Aerial crown-view tile of a tropical tree (Barro Colorado Island, Panama), acquired 20240611:
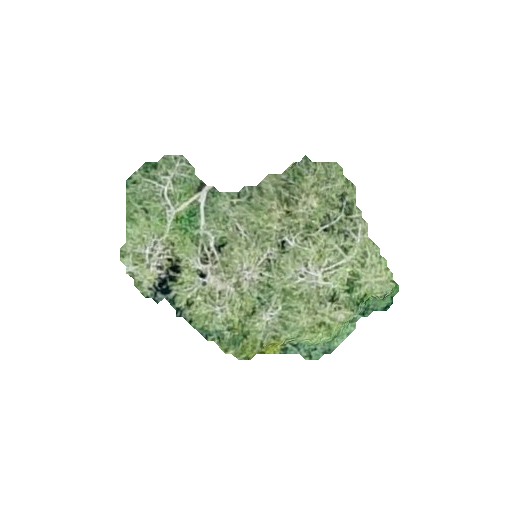
Species: Quararibea stenophylla
GBIF accepted scientific name: Quararibea stenophylla
Crown area: 62.51 m²